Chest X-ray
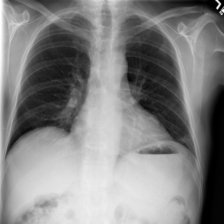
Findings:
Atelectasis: negative
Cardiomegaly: negative
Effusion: negative
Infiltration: negative
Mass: negative
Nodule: negative
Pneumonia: negative
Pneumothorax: negative
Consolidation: negative
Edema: negative
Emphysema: negative
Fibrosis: negative
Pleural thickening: negative
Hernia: negative